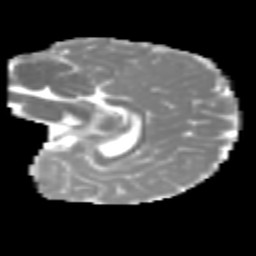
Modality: MD
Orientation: sagittal
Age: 7
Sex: male
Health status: healthy